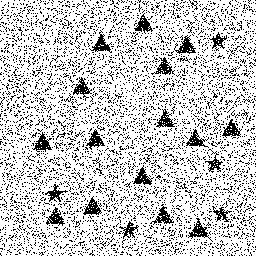
Squares: 0
Triangles: 15
Stars: 5
Total shapes: 20